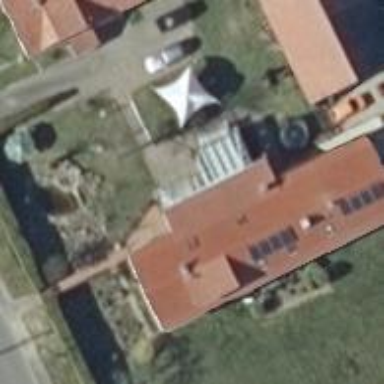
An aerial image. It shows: Simple house.